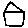
Label: house